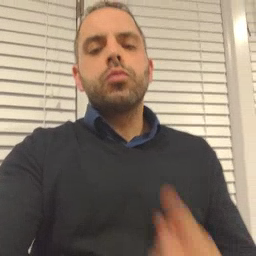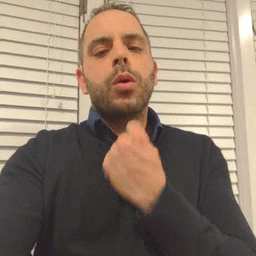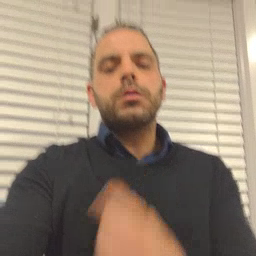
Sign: red